Question: I managed to acquire camera's intrinsic and extrinsic parameters using OpenCV, thus I have fx, fy, cx and cy. And I also have the screen / image's width and height.
But how do I create an OpenGL perspective projection matrix from these parameters?
glFrustrum shows how to create projection matrix, given Z near, Z far and the image width and height. But how do I include focal points and camera centers in this matrix?

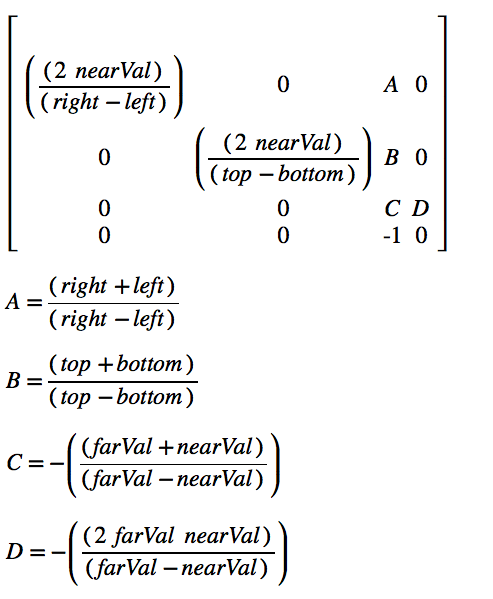
Answer: You can check the following links
<URL>
<URL>